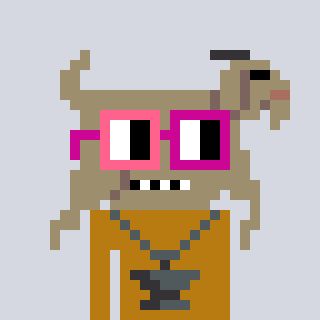
a pixel art character with square pink and red glasses, a goat-shaped head and a gold-colored body on a cool background